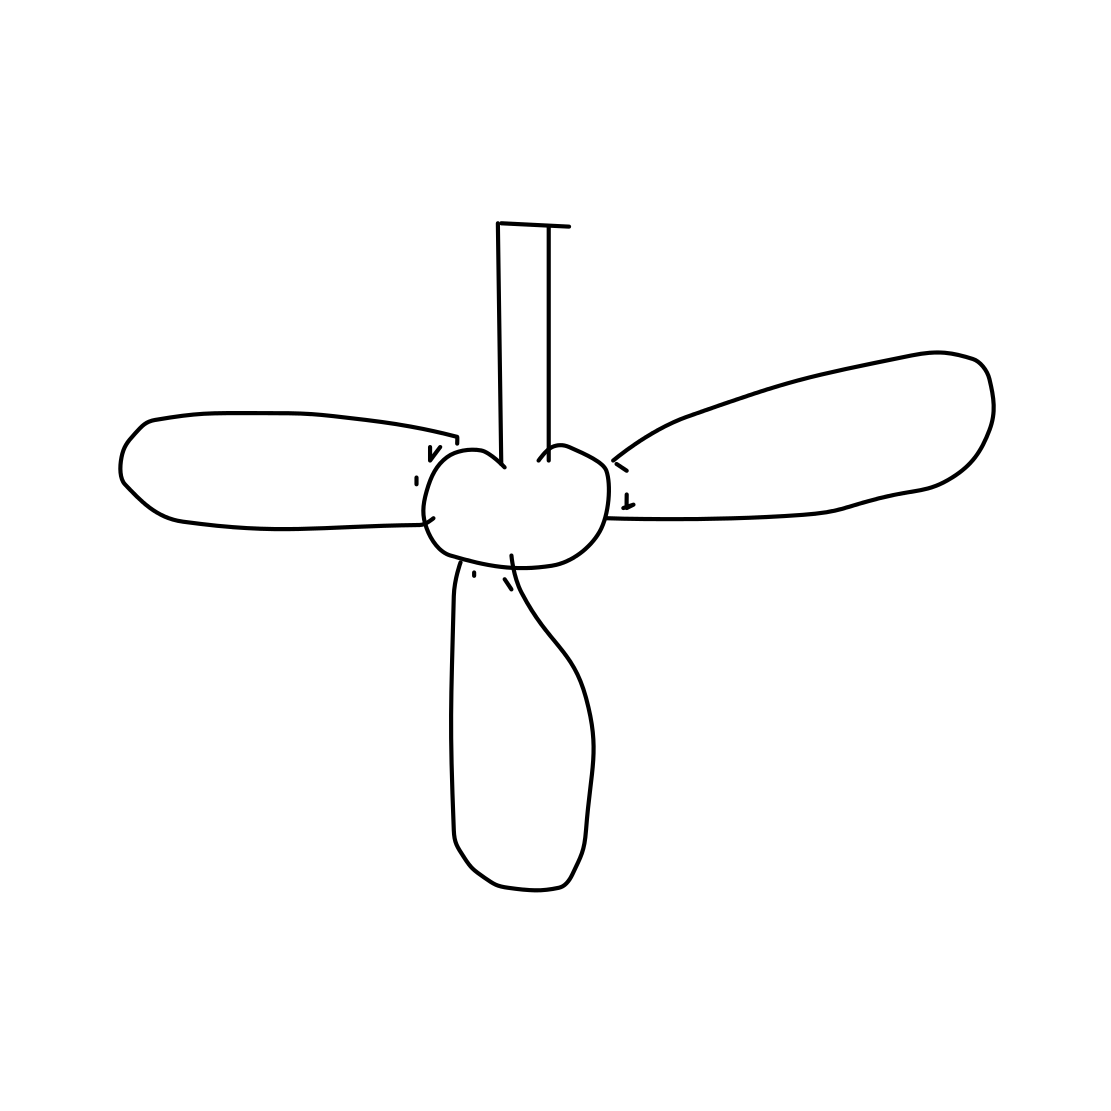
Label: fan